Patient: sex F, age 58
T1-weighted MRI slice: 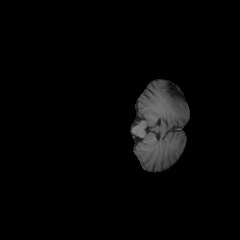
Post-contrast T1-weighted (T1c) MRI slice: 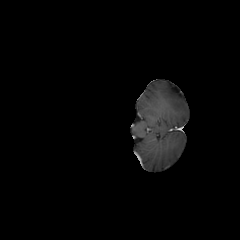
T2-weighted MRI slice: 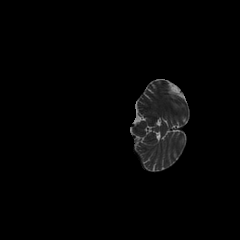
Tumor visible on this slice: no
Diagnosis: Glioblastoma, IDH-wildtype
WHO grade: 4